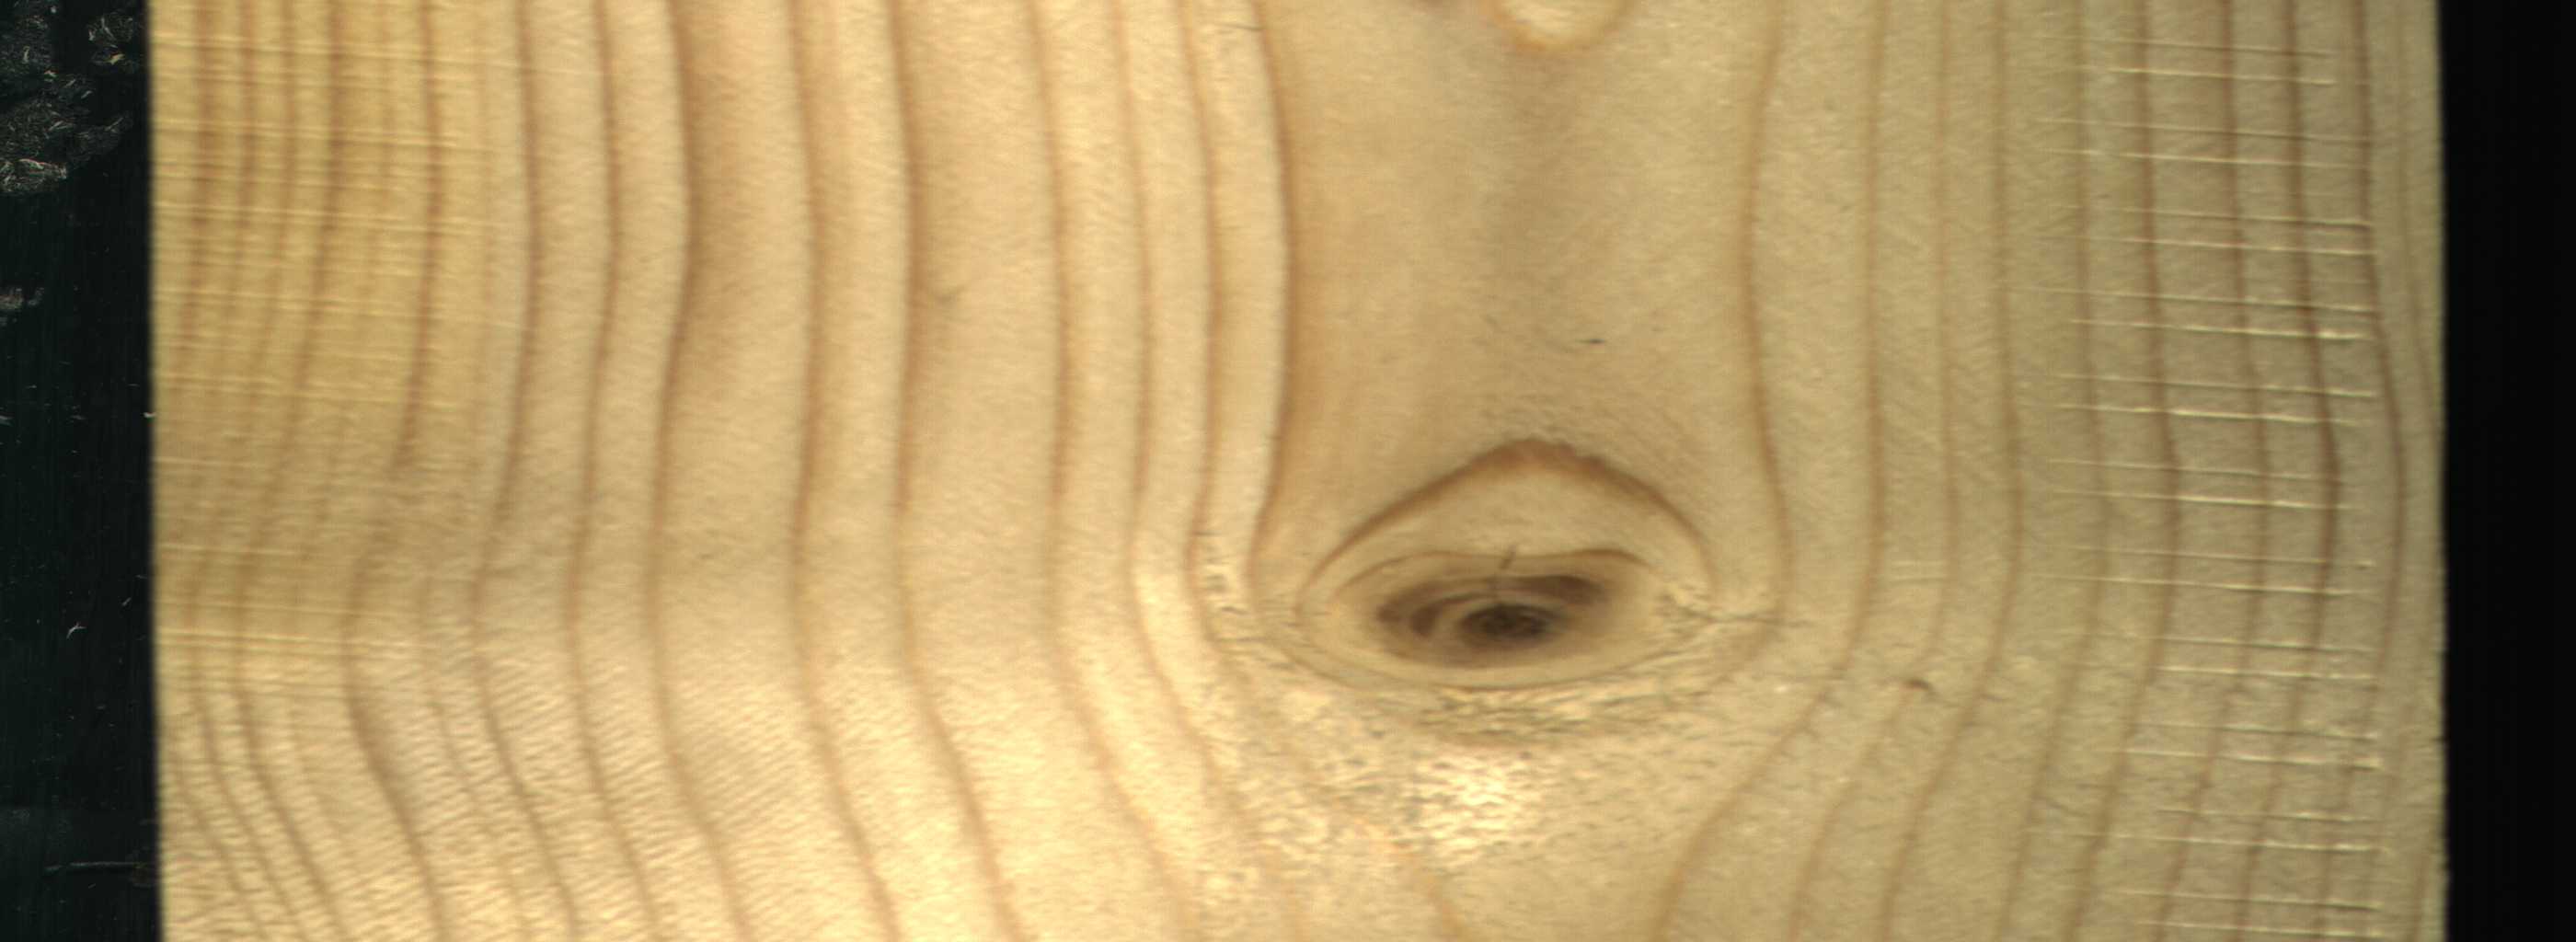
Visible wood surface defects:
Live_Knot